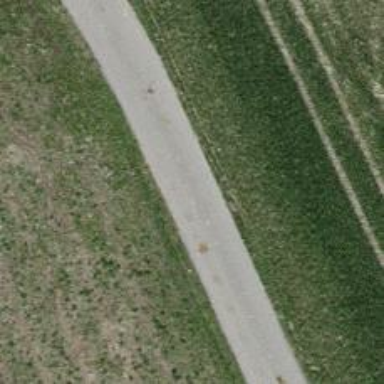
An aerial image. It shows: Unclassified road.